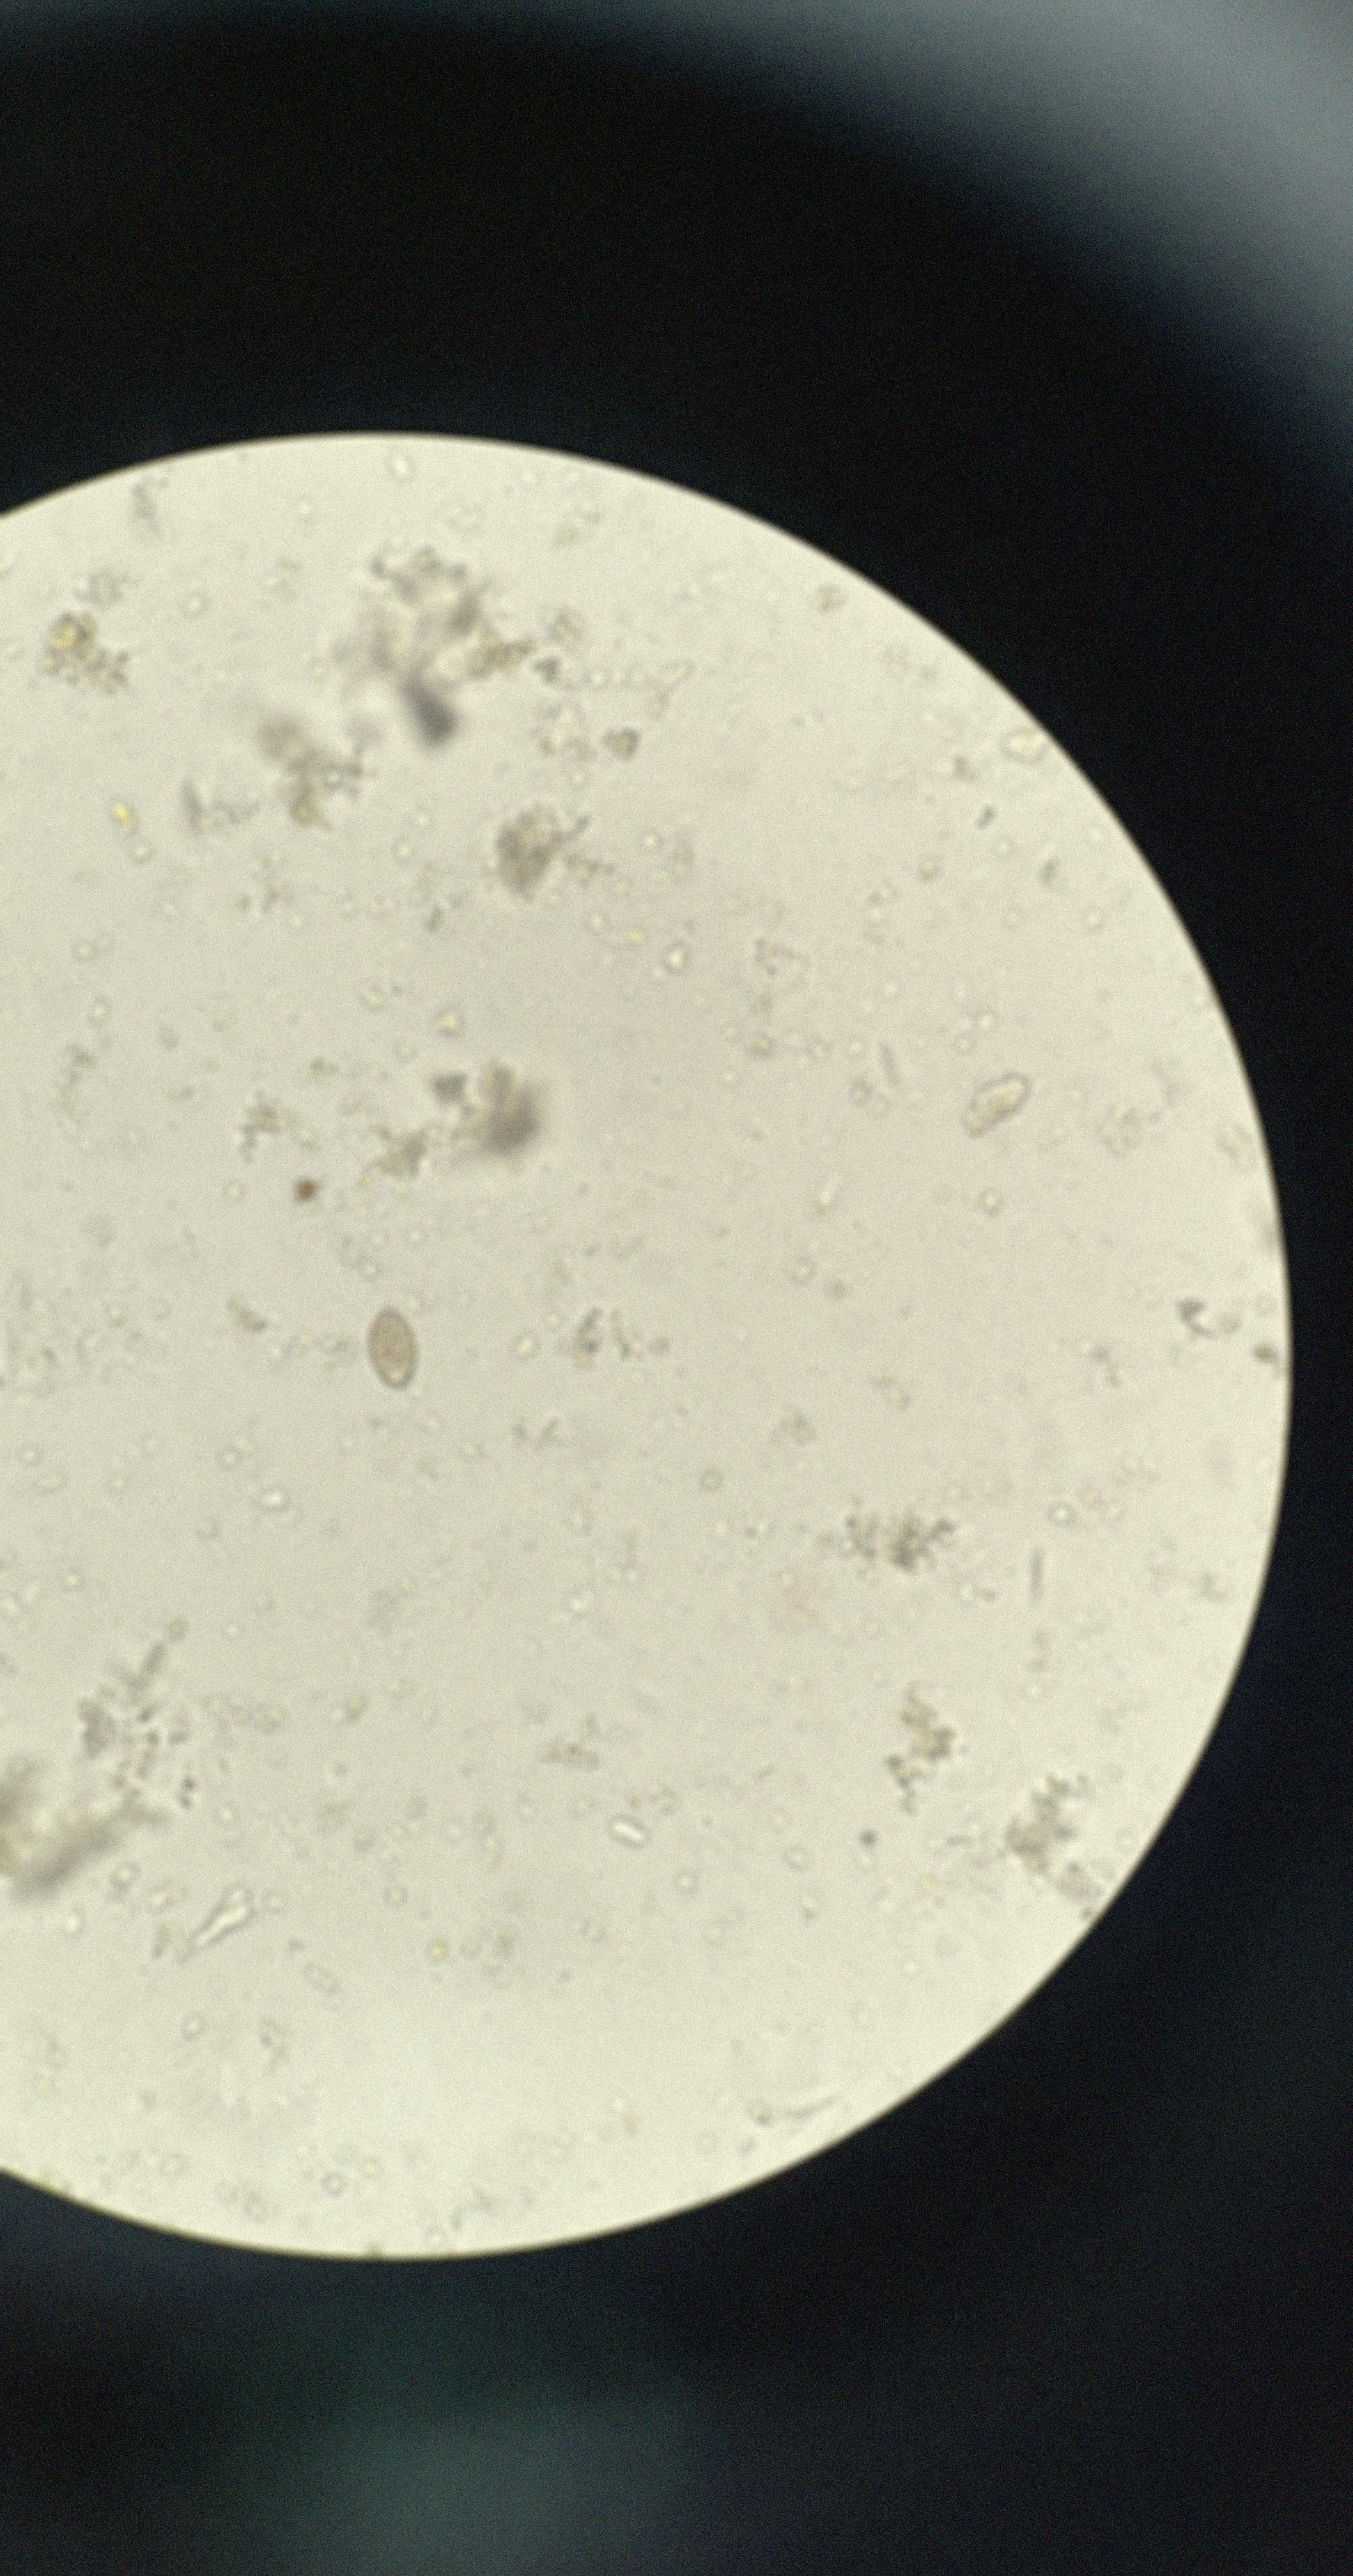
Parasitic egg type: Opisthorchis viverrine